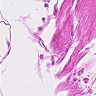
Metastatic tissue present: no